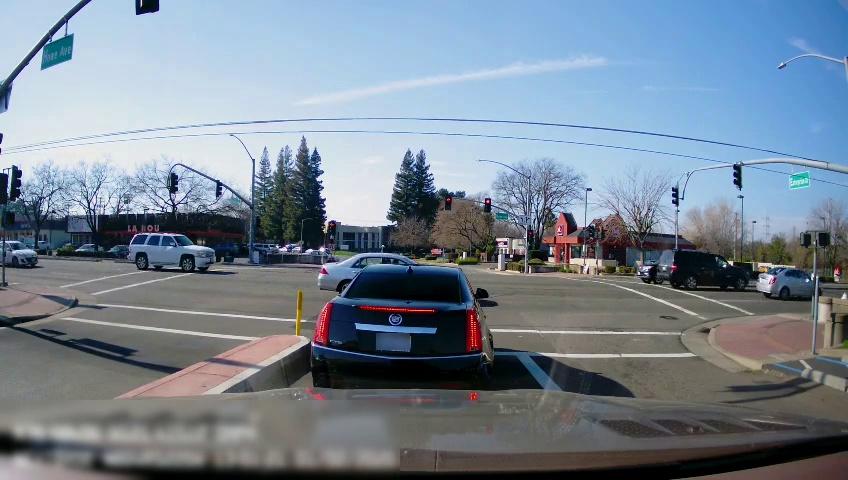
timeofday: Day
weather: Sunny
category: Drivable Space
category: Vehicles | SUV
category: Vehicles | SUV
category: Vehicles | Car
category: Vehicles | Car
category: Vehicles | Car
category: Vehicles | SUV
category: Vehicles | Car
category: Vehicles | Car
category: Vehicles | Car
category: Lanes | Opposite Lane
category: Lanes | Current Lane
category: Traffic | Lights
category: Traffic | Signs
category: Traffic | Lights
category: Traffic | Lights
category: Traffic | Lights
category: Traffic | Lights
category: Traffic | Lights
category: Traffic | Lights
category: Traffic | Lights
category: Traffic | Lights
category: Traffic | Signs
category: Traffic | Lights
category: Traffic | Lights
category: Traffic | Lights
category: Traffic | Lights
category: Traffic | Lights
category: Traffic | Signs
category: Traffic | Lights
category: Traffic | Lights
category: Traffic | Lights